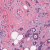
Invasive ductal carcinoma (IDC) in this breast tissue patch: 1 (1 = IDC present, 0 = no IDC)